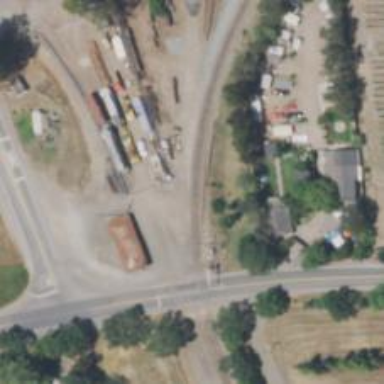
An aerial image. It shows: Railway halt.